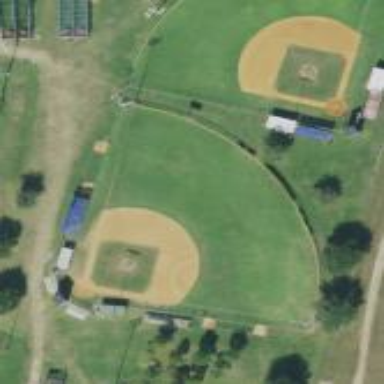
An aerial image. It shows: Grass pitch for baseball with 200 feet outfield.